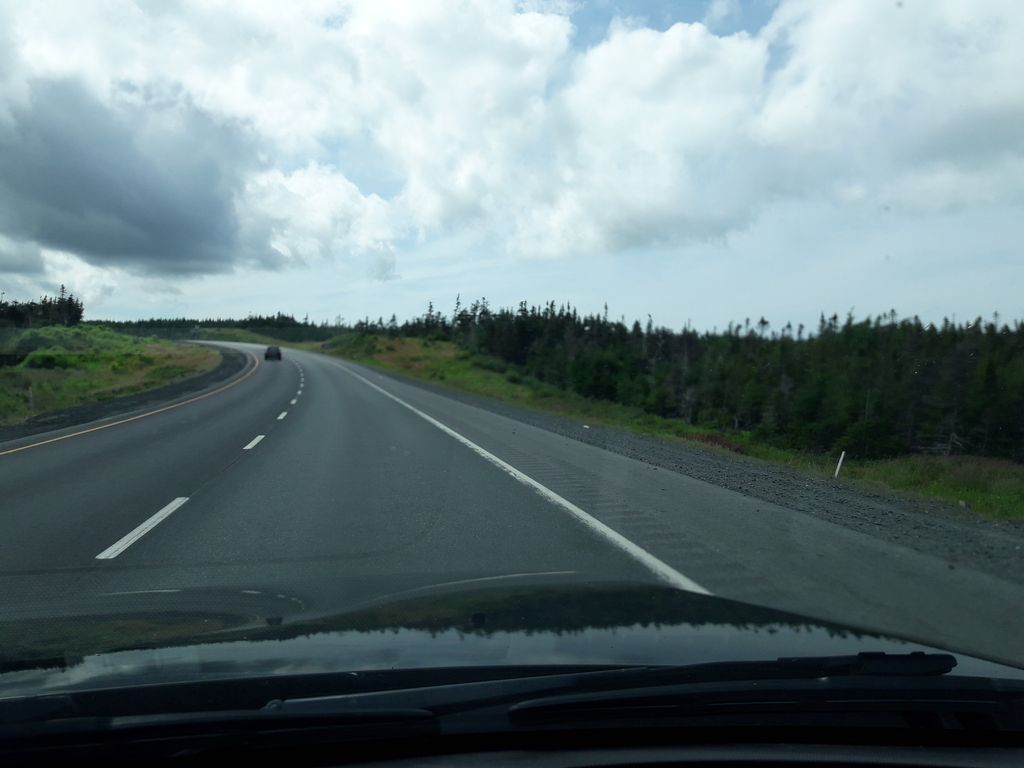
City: st_johns